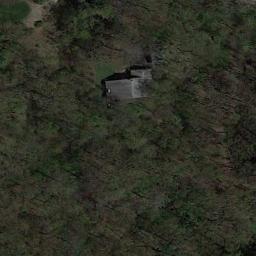
Label: residential